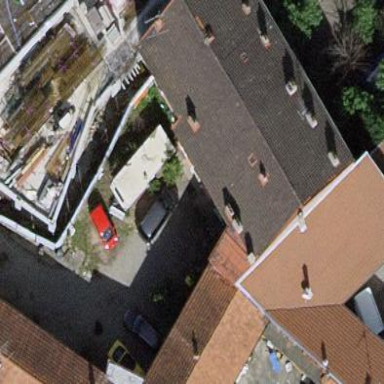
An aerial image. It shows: House with gabled roof oriented along the length of the building.